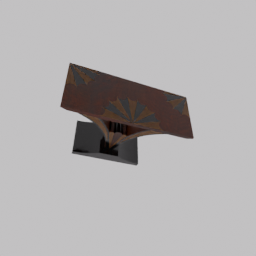
Label: furniture